Question: So this is what I'm trying to do:
Have a product in a shopping cart with options. the options will be selectable through '<input type="checkbox/>' And the products are stored based on id's in sessions with php.
Right now I have the candies submitting as an array (like below) But I'm not sure how to add it to that specific product within the session.
My Input for the options is like this:
'''
<?php foreach($options as $option): ?>
<input type="checkbox" name="candies[]" value="<?php echo $option['candy_name']; ?>" /><?php echo $option['candy_name']; ?><br/>
<?php endforeach; ?>
'''
My current code for adding the product to the session is like this:
'''
...
case "add":
$_SESSION['cart'][$product_id]++;
header('location: ../../cart.html');
break;
...
'''
I've also placed '$candies = $_GET["candies"];' above the above code to get the options.
How can I make it so the options array is stored in the session for each individual product?
In this image below, you can see what I'm talking about... I am wanting to display each selected option under the options column for the specific product.

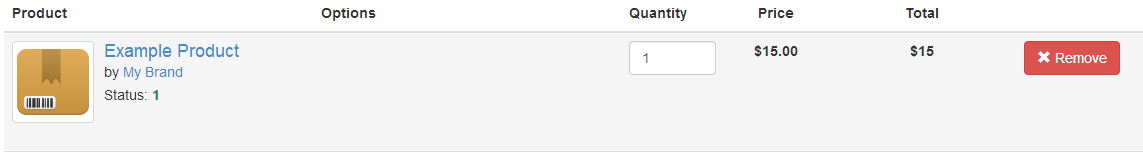
Answer: this might not be the exact code you are looking for but this should serve as your guide to what you want to achieve.
Let's say you want to get the product options values from you database's productOptions.
'''
$resultSet = mysql_query("SELECT * FROM productOptions");
'''
Now we display the checkboxes to your form based on the result of the query.
'''
while($row = mysql_fetch_assoc($resultSet)){
echo "<input type='checkbox' name='options[]' value='{$row['optionsID']}' />";
}
'''
After displaying the check boxes to our form, we get the checked value from those check boxes that where selected.
'''
if(isset($_POST['yourSubmitButtonName'])){
$productSelected = array();
if(!empty($_POST['options'])){
foreach($_POST['options'] as $options){
$optionsSelected[] = $options;
}
}
}
'''
Now, set the array of options the the '$_SESSION' variable.
'''
$_SESSION['yourProductID'] = $optionsSelected;
'''
Then we display the options for a product this way
'''
foreach($_SESSION['yourProductID'] as $productOptions){
echo $productOptions;
}
'''